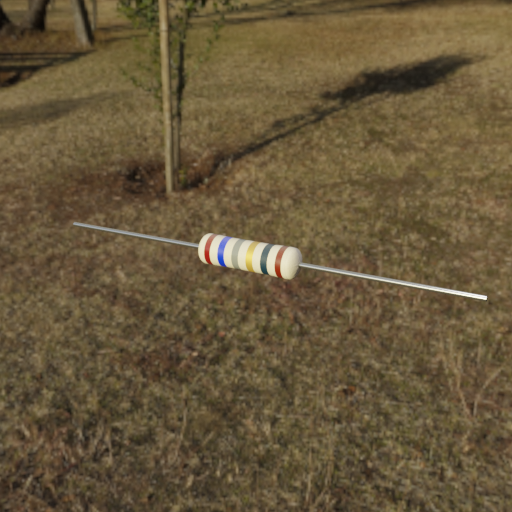
Resistor colour bands (in order): brown, blue, gray, gold, black, brown